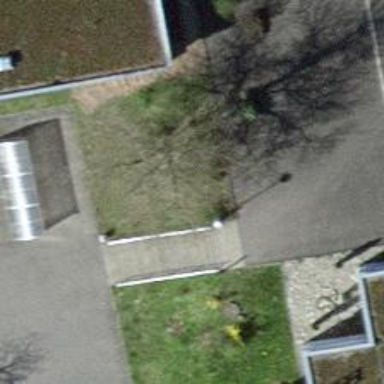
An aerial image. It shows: Set of concrete steps.